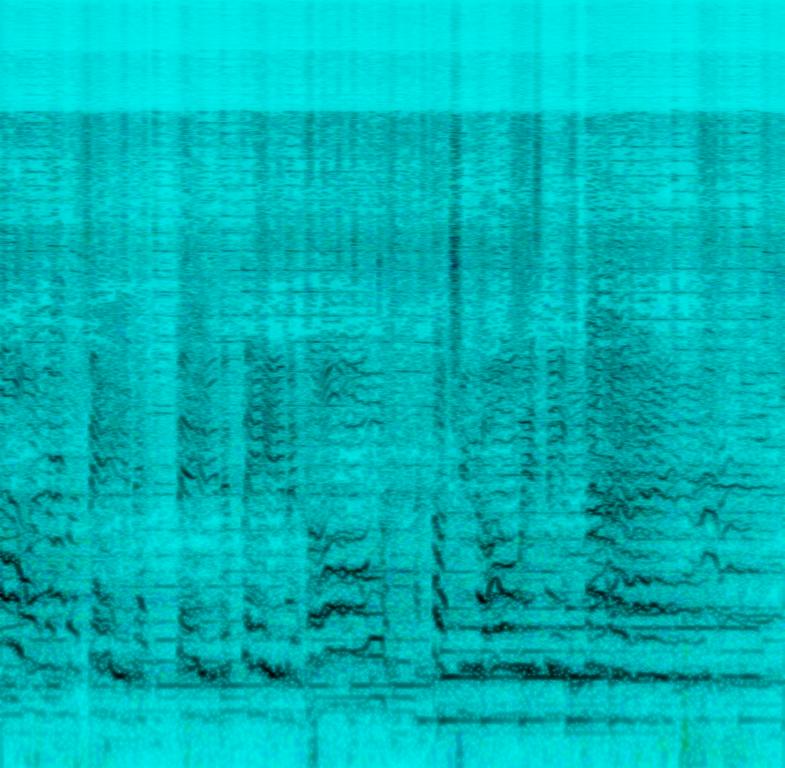
This song is an amateur recording of a person strumming an acoustic guitar. A group of adults and children sing the main melody using vocables and no lyrics. The melody is repetitive. There are no other instruments in this song. The song has a happy mood. This is a party song.